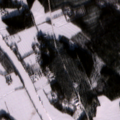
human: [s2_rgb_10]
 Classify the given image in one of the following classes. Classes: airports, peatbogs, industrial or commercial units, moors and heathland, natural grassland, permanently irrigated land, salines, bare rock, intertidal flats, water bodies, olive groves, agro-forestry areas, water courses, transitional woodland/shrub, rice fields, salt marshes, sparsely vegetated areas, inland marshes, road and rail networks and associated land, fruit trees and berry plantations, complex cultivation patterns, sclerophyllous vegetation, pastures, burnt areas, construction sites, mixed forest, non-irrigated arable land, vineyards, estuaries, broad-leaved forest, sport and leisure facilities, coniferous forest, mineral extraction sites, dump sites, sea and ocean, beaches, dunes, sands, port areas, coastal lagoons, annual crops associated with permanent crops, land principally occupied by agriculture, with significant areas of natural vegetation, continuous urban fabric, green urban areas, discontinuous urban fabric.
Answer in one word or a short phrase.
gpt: non-irrigated arable land, land principally occupied by agriculture, with significant areas of natural vegetation, broad-leaved forest, mixed forest, water courses